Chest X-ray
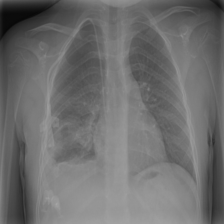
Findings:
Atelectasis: negative
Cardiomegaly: negative
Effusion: negative
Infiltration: positive
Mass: negative
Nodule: negative
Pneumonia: negative
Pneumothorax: negative
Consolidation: negative
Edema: negative
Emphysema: negative
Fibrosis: negative
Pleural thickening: negative
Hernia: negative